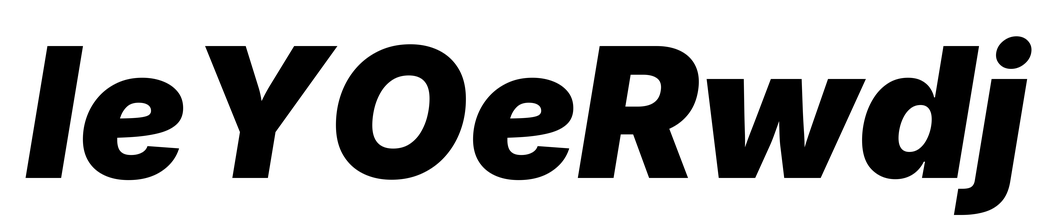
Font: Inter-Italic_Black_Italic